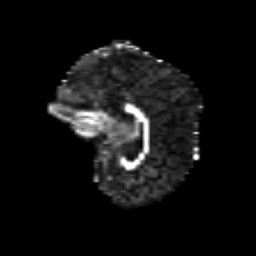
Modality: FA
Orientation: sagittal
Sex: female
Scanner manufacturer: siemens
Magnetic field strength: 3 T
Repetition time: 5 s
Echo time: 0.071 s